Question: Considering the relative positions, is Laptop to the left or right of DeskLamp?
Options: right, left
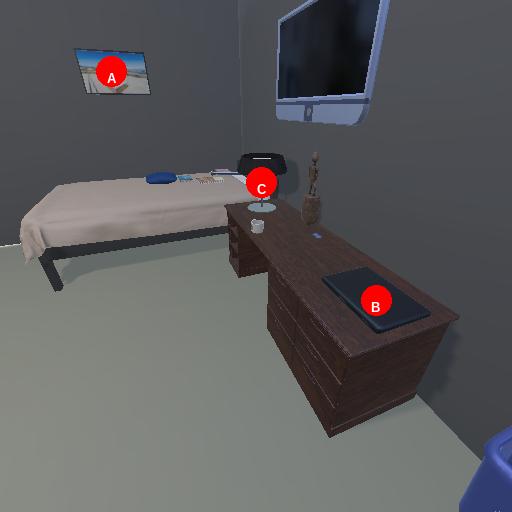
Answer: right